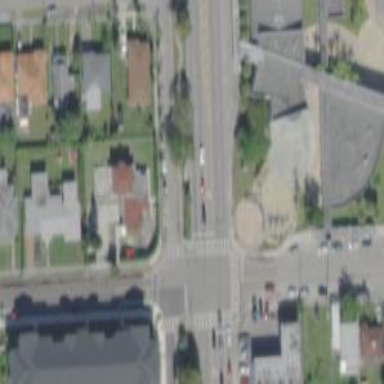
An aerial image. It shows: Marked road crossing.